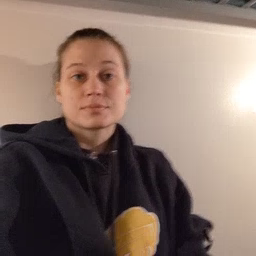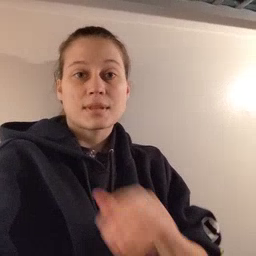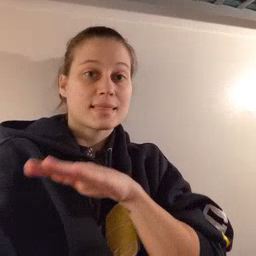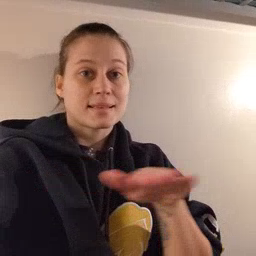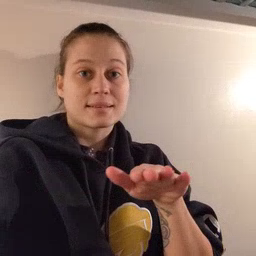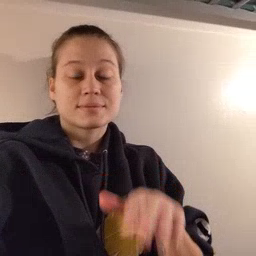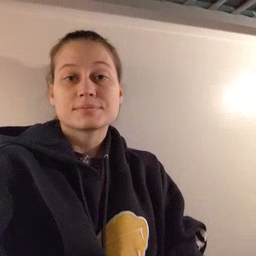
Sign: clean